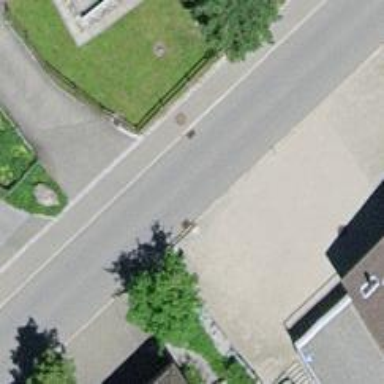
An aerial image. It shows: Residential road with sidewalk on the left.